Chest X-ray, PA view. Patient: 57 years old, sex F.
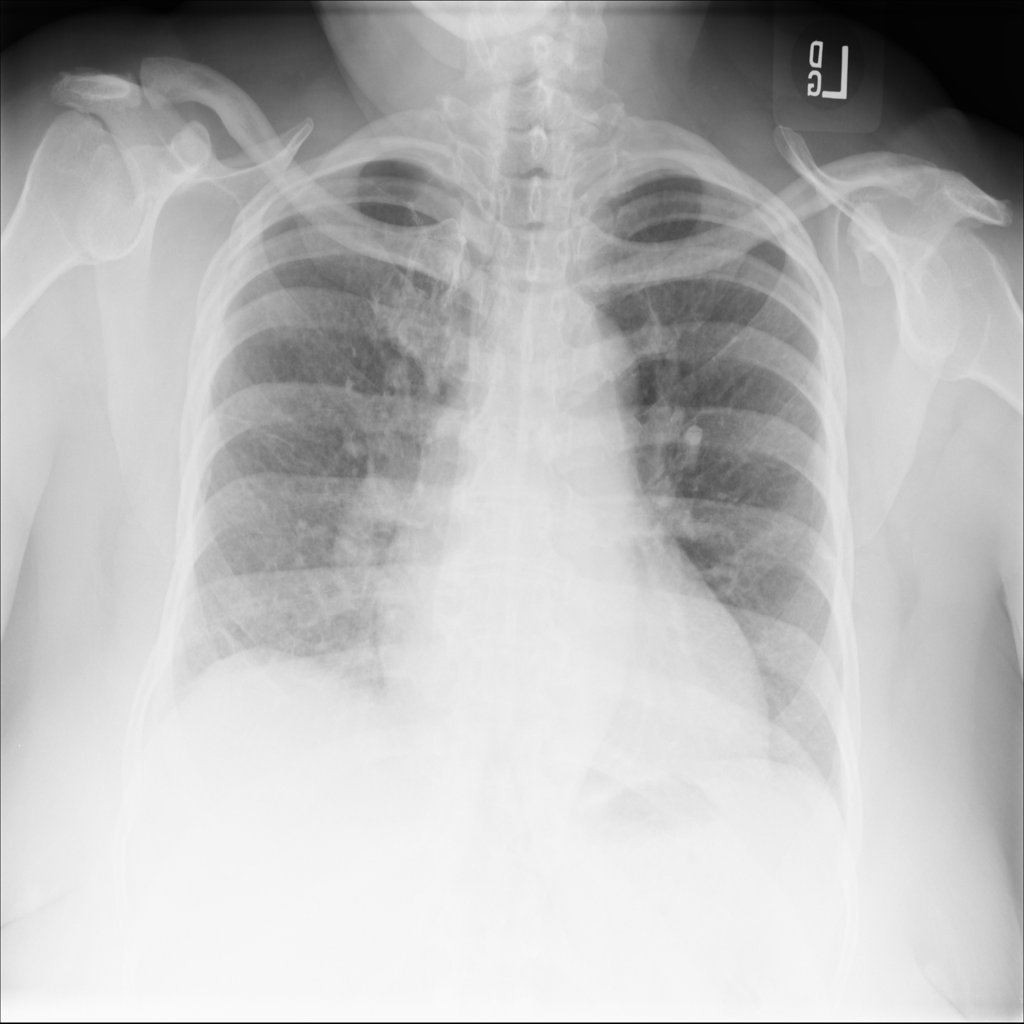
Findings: No Finding